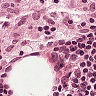
Metastatic tissue present: no